Question: Hi Guys im still learning jquery and ajax, down below is an example of what im trying to do
but the problem is that this one is in mvc so its confusing me.
I was just wondering if someone could refer me to an example of jquery ui popup submit form with an ajax partial post back similar to the one in the picture, in asp.net pls.

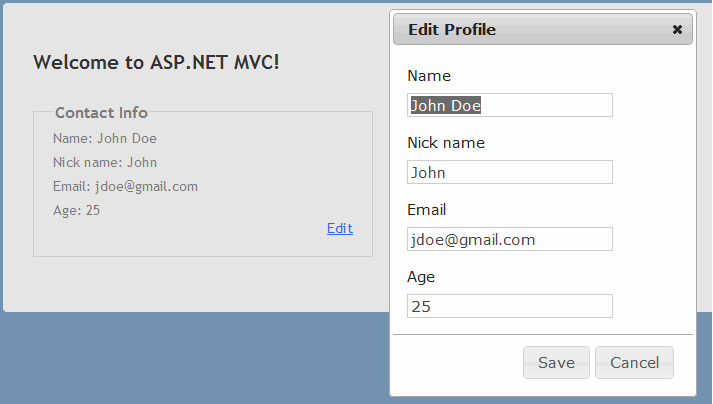
Answer: You can write the javascript code at the end of the view file:
'''
$('#form-id').submit(function () {
data = $(this).serialize()
$.ajax({
url: 'your url',
type: 'POST',
data: data,
success: function(response) {
//Implement your code here
}
});
return false;
'''
});